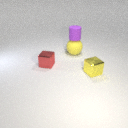
small yellow metal cube in front of large yellow rubber sphere